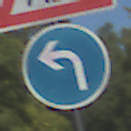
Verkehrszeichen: VorgeschriebeneFahrtrichtungLinks
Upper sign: Arbeitsstelle
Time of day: Midday
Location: Outdoor (RoadRail)
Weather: Clear
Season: NotSpecified
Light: Natural